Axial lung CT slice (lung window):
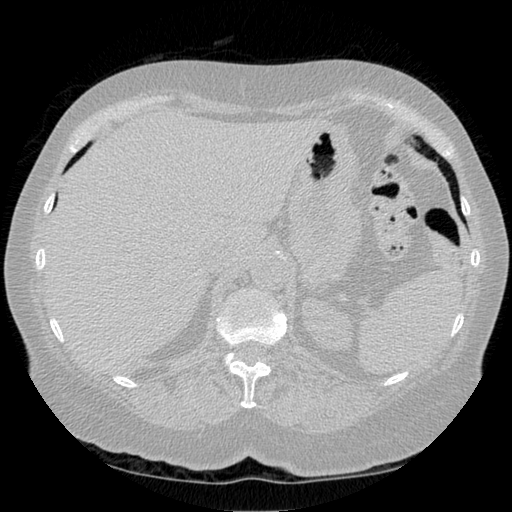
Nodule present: no